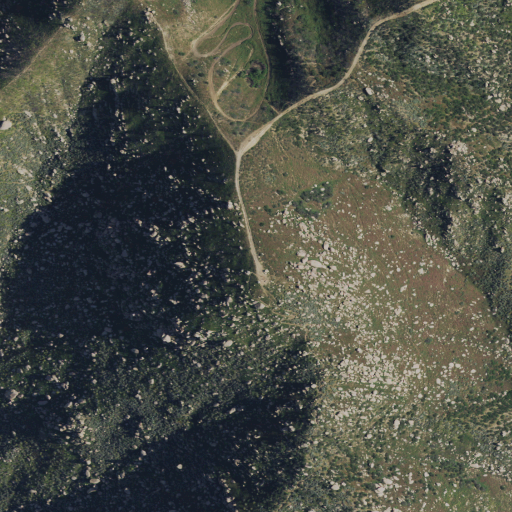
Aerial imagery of mountain in California named Olive Hill containing shrub and grassland